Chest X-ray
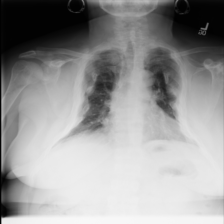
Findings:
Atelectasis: negative
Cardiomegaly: negative
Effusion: negative
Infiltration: negative
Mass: negative
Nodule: negative
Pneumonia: negative
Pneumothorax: negative
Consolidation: negative
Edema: negative
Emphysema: negative
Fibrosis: negative
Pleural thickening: negative
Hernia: negative